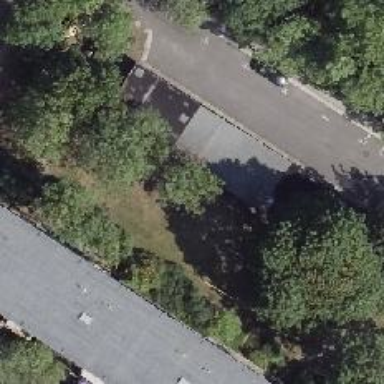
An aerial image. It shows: Group of garages.